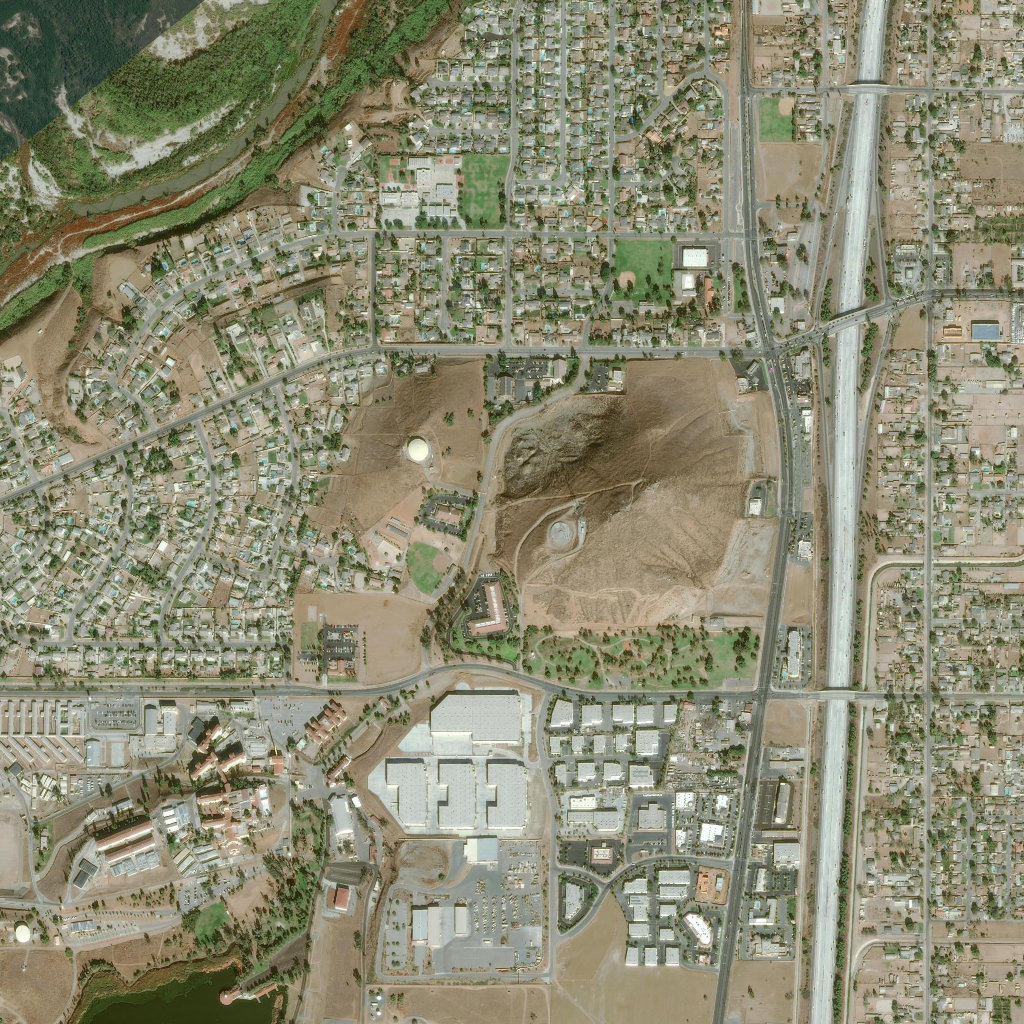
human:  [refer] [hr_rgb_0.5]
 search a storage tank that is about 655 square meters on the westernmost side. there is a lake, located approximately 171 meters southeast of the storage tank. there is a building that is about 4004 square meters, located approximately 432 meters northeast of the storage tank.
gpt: <box>[[1, 90, 3, 92, 0]]</box>

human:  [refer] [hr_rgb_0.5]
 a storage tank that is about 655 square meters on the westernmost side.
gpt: <box>[[1, 90, 3, 92, 0]]</box>

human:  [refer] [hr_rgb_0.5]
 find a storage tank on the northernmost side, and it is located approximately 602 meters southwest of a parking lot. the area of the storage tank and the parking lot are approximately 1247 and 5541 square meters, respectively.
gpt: <box>[[39, 42, 41, 44, 0]]</box>

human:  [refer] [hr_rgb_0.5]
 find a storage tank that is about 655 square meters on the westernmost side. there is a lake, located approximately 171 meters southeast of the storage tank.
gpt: <box>[[1, 90, 3, 92, 0]]</box>